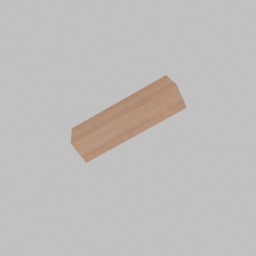
Label: furniture